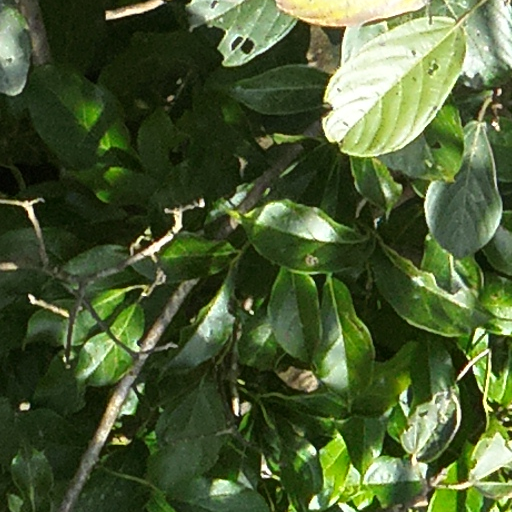
Species: Apeiba membranacea
GBIF accepted scientific name: Apeiba membranacea
Crown area (m\u00b2): 149.332